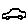
Label: car